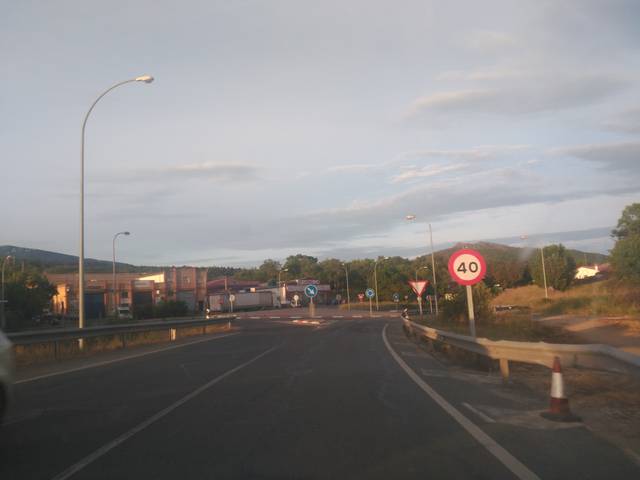
Region: Spain
Coordinates: 40.392, -5.741